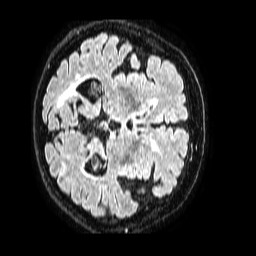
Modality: FLAIR
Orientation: axial
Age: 76
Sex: female
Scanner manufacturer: philips
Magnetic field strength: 1.5 T
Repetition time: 4.8 s
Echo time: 0.3 s